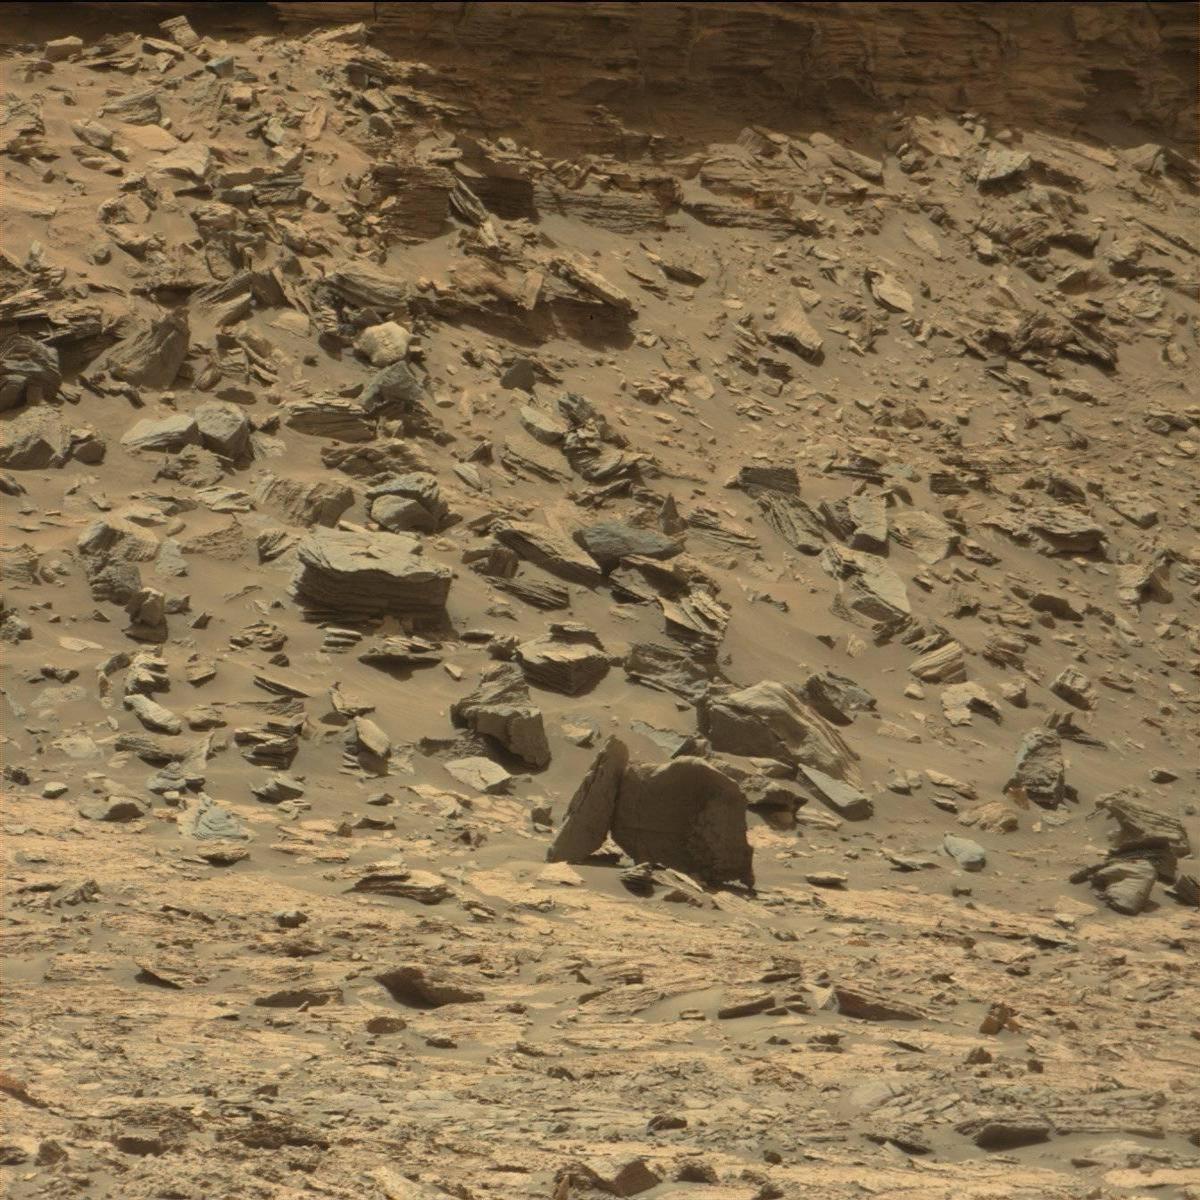
Terrain classes present: Bedrock, Sand / Soil